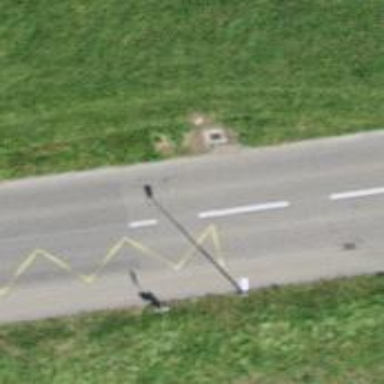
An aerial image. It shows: Public transport stop position.